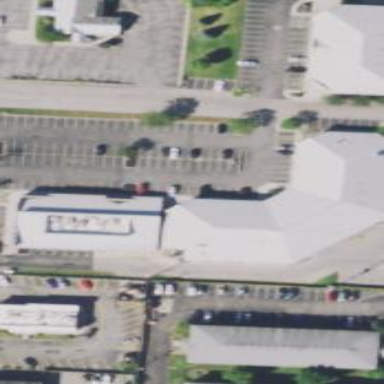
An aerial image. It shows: Retail building.